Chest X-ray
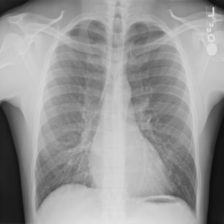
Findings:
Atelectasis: negative
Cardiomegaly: negative
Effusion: negative
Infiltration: positive
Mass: negative
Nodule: negative
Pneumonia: negative
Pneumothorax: negative
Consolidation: negative
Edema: negative
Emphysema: negative
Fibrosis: negative
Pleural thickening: negative
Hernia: negative